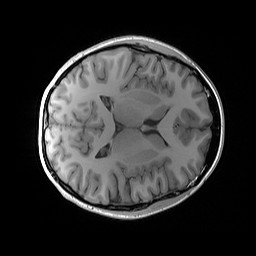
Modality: T1w
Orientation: axial